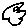
Label: cloud